Aerial crown-view tile of a tropical tree (Barro Colorado Island, Panama), acquired 20241014:
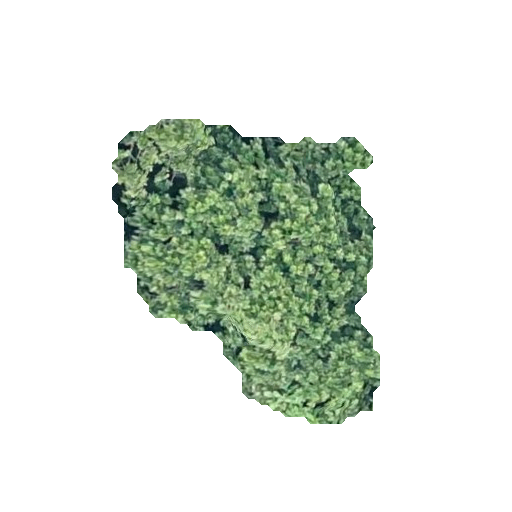
Species: Anacardium excelsum
GBIF accepted scientific name: Anacardium excelsum
Crown area: 89.525 m²